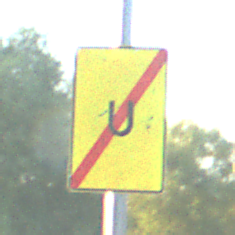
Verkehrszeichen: EndeUmleitung
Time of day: SunriseSunset
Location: Outdoor (RoadRail)
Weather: Clear
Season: NotSpecified
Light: Natural